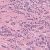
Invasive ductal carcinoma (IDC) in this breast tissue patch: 1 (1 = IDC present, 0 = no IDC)